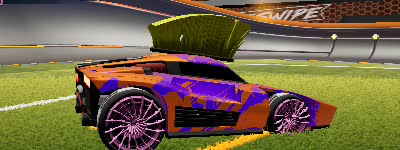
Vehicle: breakout